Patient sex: M
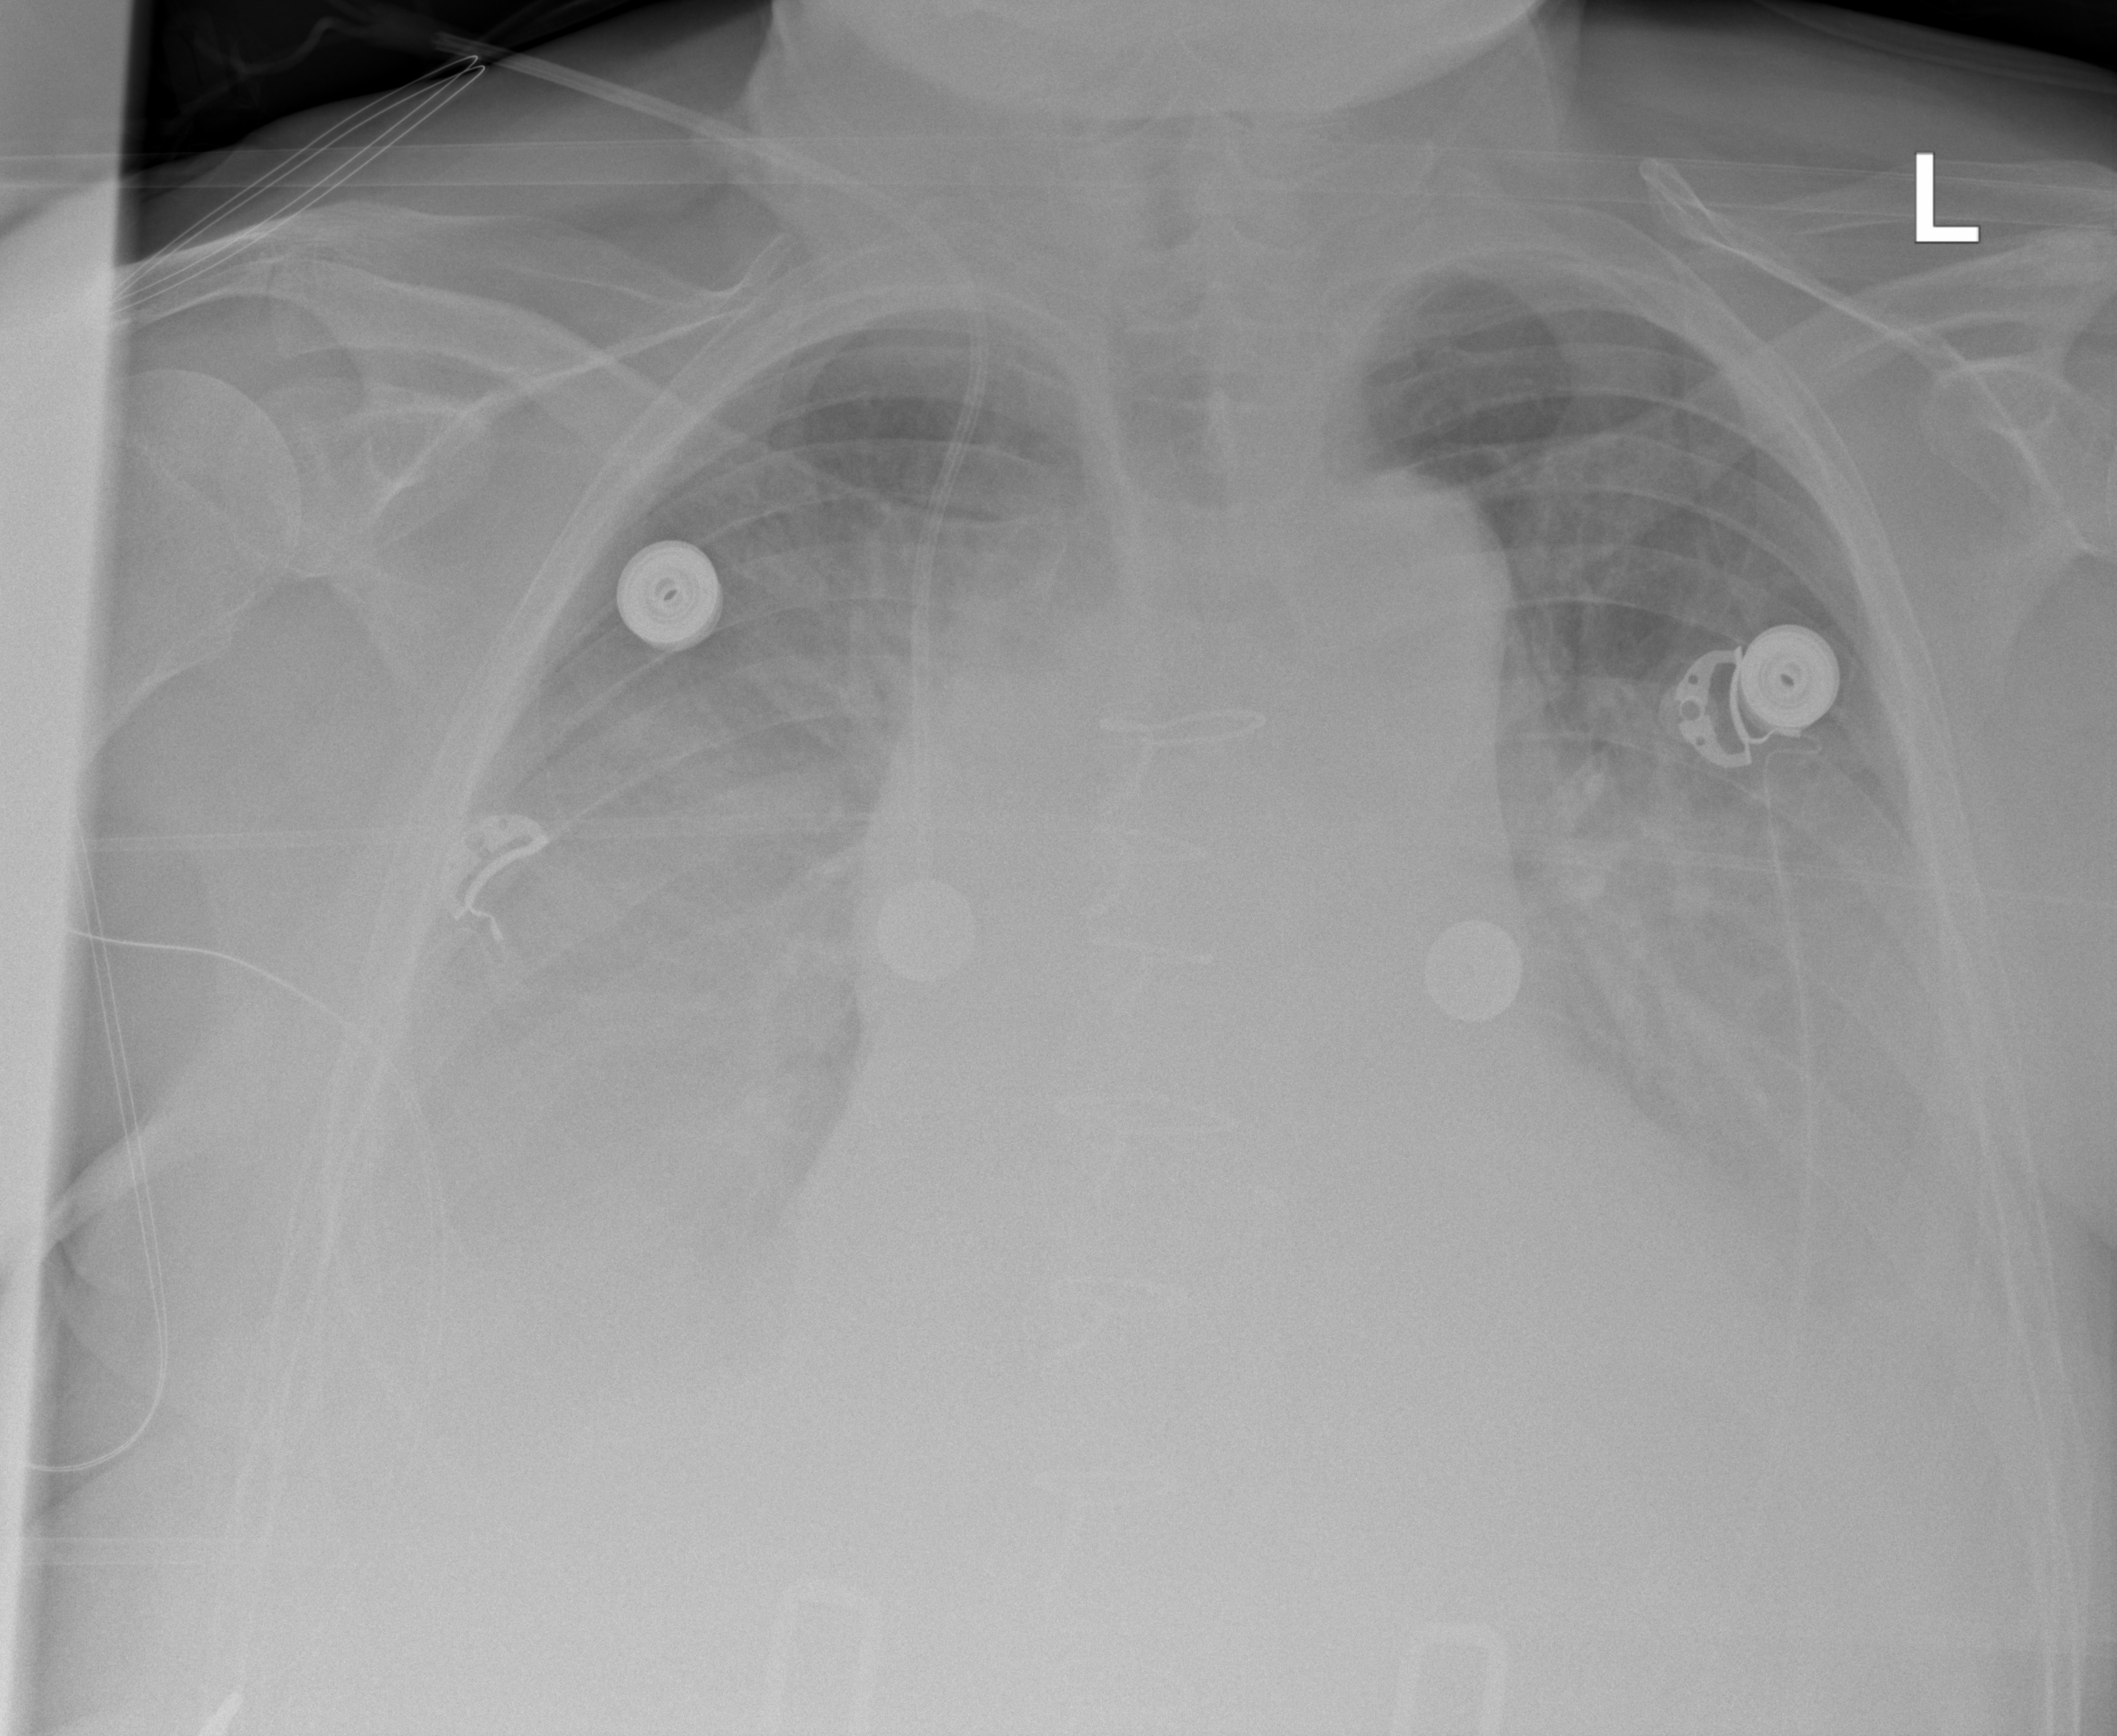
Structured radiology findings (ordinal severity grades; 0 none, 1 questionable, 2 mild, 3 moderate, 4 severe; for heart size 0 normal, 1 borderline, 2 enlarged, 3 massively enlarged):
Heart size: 2
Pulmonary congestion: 2
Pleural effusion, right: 4
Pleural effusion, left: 3
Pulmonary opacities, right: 0
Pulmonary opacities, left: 0
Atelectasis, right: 3
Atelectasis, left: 3